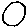
Label: circle